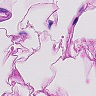
Metastatic tissue present: no